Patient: sex M, age 66
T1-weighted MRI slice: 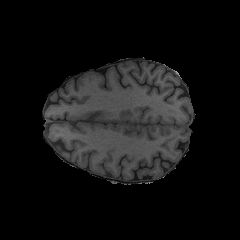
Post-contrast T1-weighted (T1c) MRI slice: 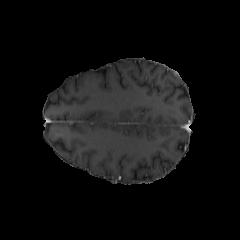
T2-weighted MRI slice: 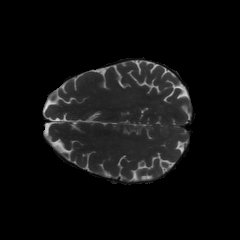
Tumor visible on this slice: no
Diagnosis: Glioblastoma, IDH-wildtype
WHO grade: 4